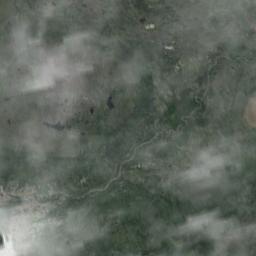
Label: cloud